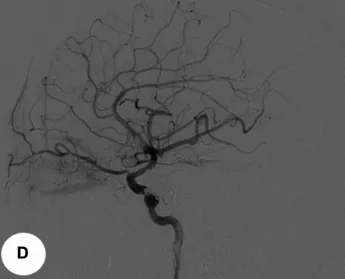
Intraoperative angiograms. Digital subtraction angiograms from internal carotid artery. (D) Lateral view, Case 2.
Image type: radiology (x_ray)